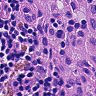
Metastatic tissue present: no